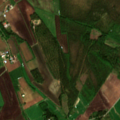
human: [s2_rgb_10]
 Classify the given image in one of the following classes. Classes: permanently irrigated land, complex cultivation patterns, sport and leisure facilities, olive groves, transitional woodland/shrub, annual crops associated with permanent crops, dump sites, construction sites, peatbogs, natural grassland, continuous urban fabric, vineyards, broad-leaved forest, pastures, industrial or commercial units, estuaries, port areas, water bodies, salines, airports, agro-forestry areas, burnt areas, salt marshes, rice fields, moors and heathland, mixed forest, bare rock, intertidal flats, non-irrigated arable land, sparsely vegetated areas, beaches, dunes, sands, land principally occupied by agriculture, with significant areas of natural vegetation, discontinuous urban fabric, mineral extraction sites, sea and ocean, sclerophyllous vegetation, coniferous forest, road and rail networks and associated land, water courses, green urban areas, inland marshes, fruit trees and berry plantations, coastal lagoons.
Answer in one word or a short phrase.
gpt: non-irrigated arable land, land principally occupied by agriculture, with significant areas of natural vegetation, coniferous forest, transitional woodland/shrub